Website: macys
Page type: billing-address
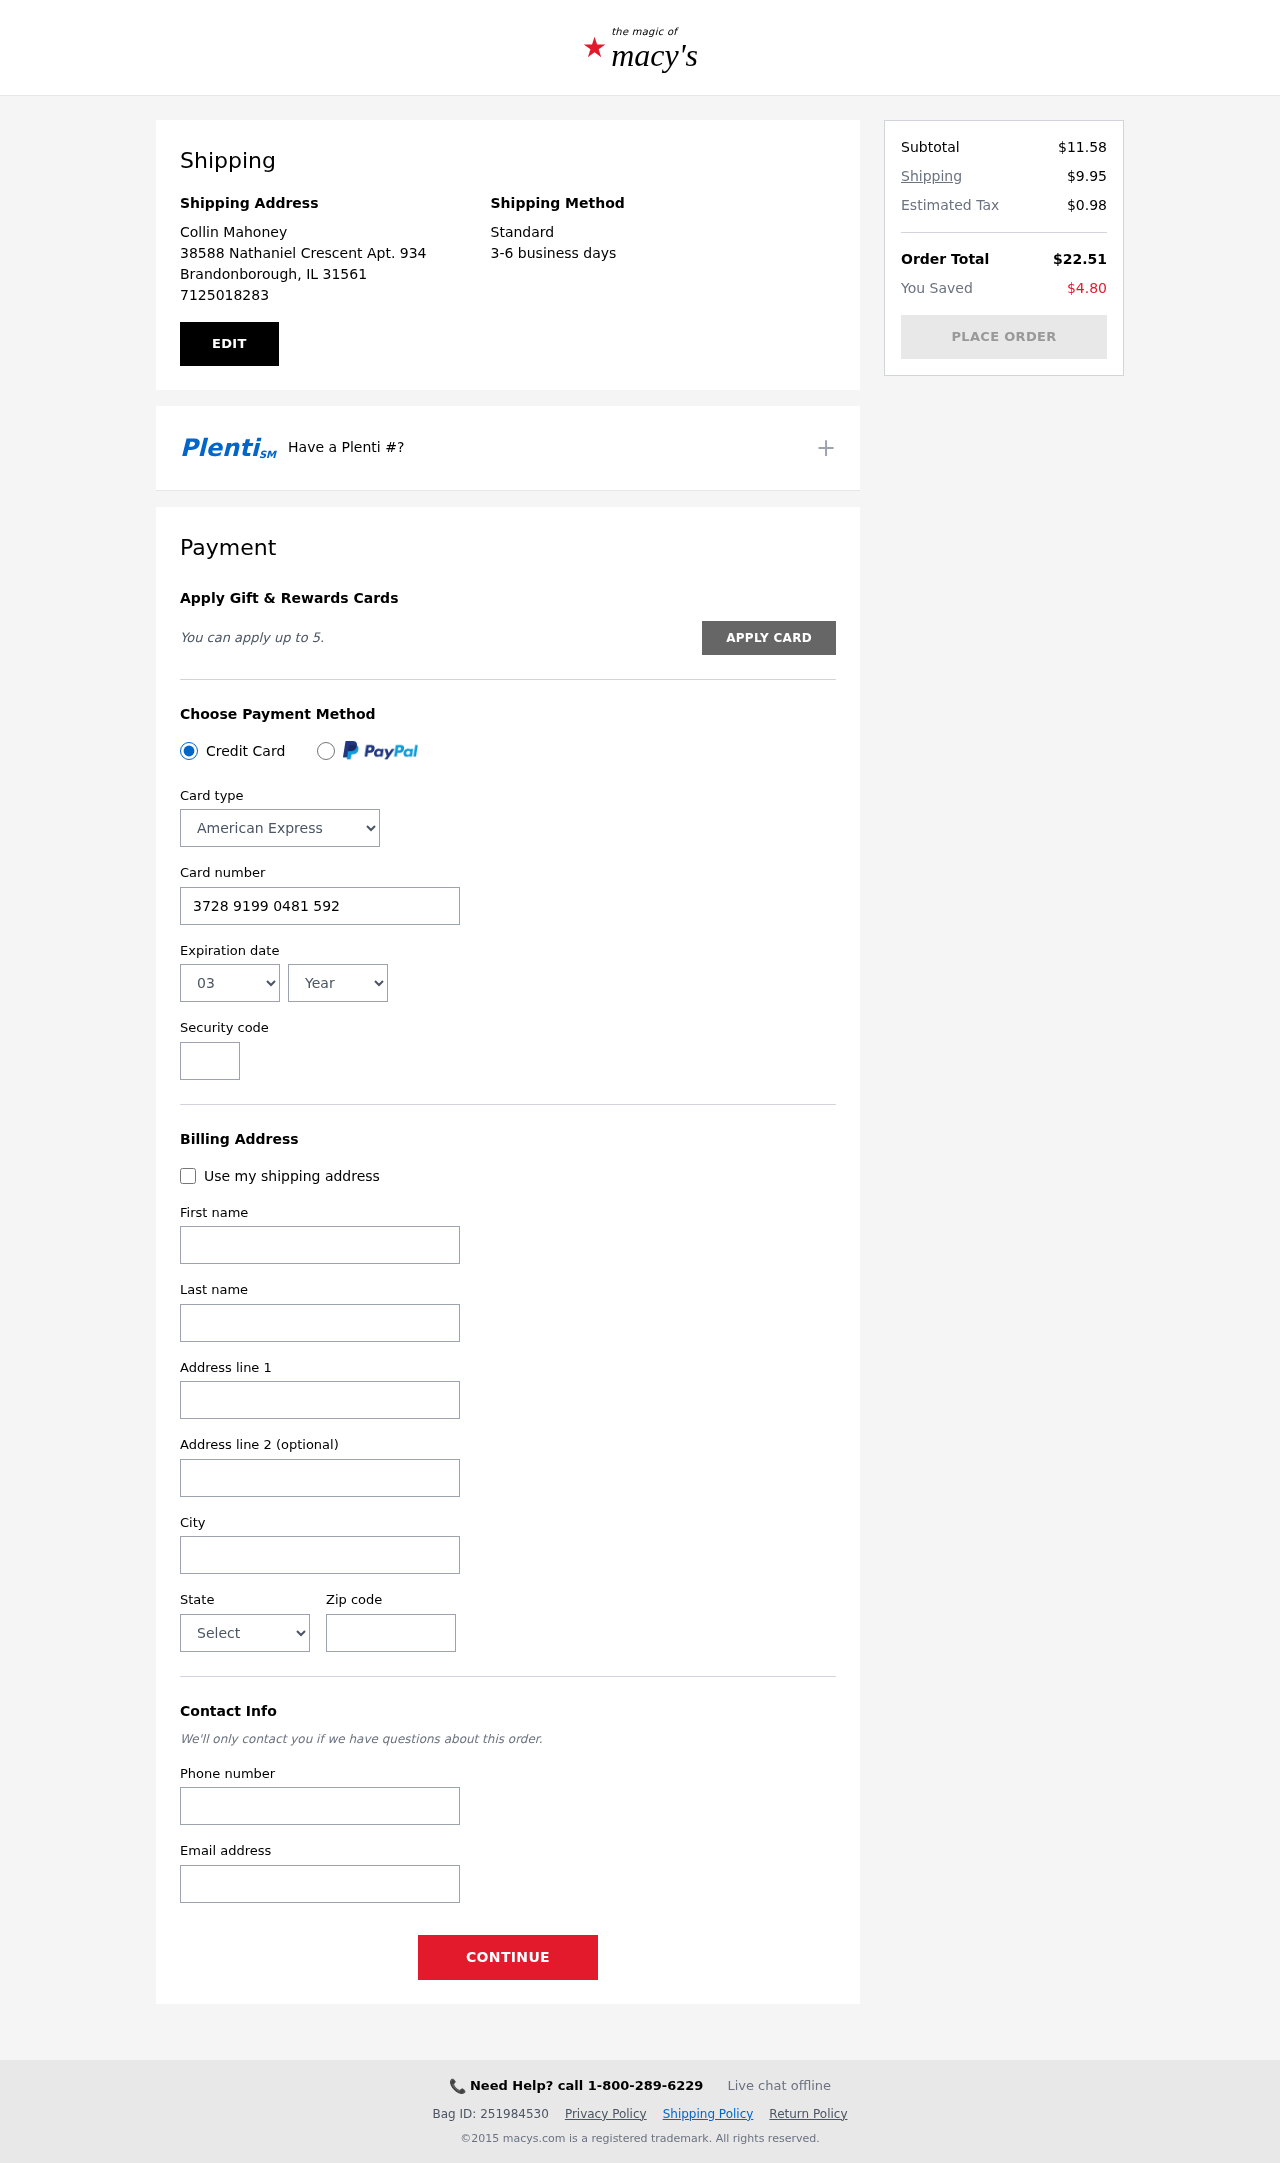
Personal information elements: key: PII_CARD_CVV
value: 6805
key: PII_CARD_EXPIRY_MONTH
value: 03
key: PII_CARD_EXPIRY_YEAR
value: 29
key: PII_CARD_NUMBER
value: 3728 9199 0481 592
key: PII_CARD_TYPE
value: American Express
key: PII_CITY
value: Brandonborough
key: PII_CITY_STATE_ZIP
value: Brandonborough, IL 31561
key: PII_EMAIL
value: collin_mahoney@hotmail.com
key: PII_FIRSTNAME
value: Collin
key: PII_FULLNAME
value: Collin Mahoney
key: PII_LASTNAME
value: Mahoney
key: PII_PHONE
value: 7125018283
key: PII_POSTCODE
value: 31561
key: PII_STATE
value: Illinois
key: PII_STREET
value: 38588 Nathaniel Crescent Apt. 934
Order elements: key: ORDER_SUBTOTAL
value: $11.58
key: ORDER_SHIPPING_COST
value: $9.95
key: ORDER_TAX
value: $0.98
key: ORDER_TOTAL
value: $22.51
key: ORDER_SAVINGS
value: $4.80